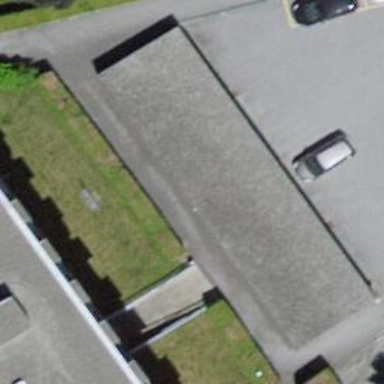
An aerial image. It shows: Group of garages.